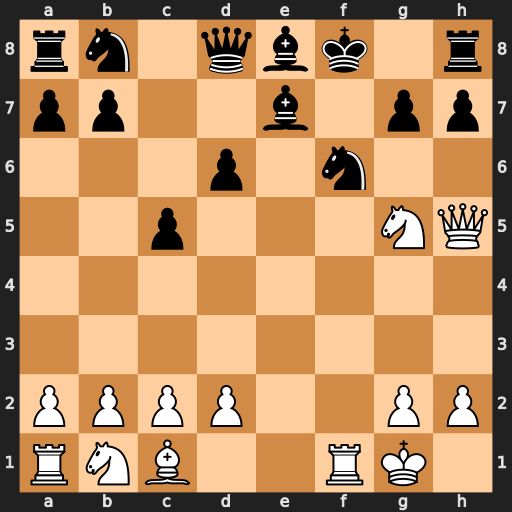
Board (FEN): rn1qbk1r/pp2b1pp/3p1n2/2p3NQ/8/8/PPPP2PP/RNB2RK1
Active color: w
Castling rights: -
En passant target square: -
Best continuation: Ne6+ Kg8 Qg5